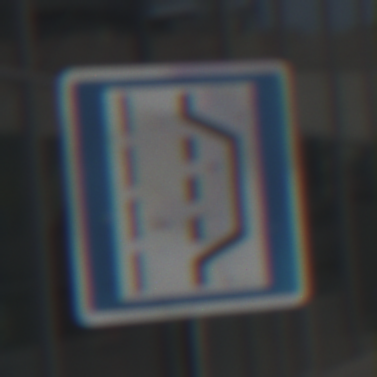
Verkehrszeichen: NothalteUndPannenbucht
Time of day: MorningAfternoon
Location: Outdoor (Urban)
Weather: PartlyCloudy
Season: NotSpecified
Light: Natural